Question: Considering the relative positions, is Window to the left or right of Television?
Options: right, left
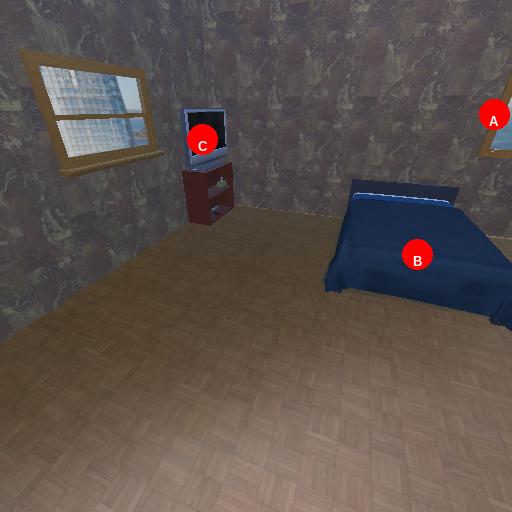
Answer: right